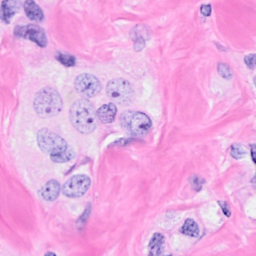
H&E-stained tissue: Breast